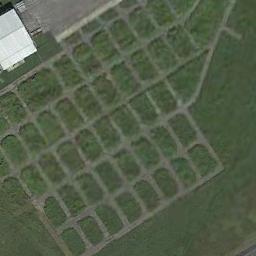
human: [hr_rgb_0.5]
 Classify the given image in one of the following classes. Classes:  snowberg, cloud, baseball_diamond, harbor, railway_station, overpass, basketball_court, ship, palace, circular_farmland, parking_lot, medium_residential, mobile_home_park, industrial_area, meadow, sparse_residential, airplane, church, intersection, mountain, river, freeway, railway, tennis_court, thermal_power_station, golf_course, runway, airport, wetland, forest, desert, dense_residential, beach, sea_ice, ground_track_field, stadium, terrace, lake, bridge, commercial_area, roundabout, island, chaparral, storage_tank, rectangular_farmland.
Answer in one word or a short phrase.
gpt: meadow